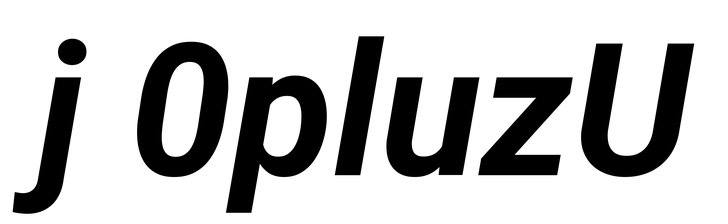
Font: Roboto-Italic_Bold_Italic